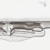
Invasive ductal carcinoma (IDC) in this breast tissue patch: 0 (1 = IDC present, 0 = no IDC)